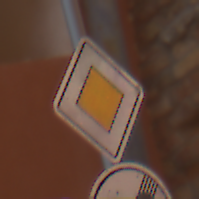
Verkehrszeichen: Vorfahrtsstrasse
Zusatzzeichen unten: EndeGeschwindigkeit60
Umgebung: Outdoor, Urban
Tageszeit: MorningAfternoon
Wetter: Clear
Licht: Natural
Jahreszeit: NotSpecified
Kontrast: MediumContrast